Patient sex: M
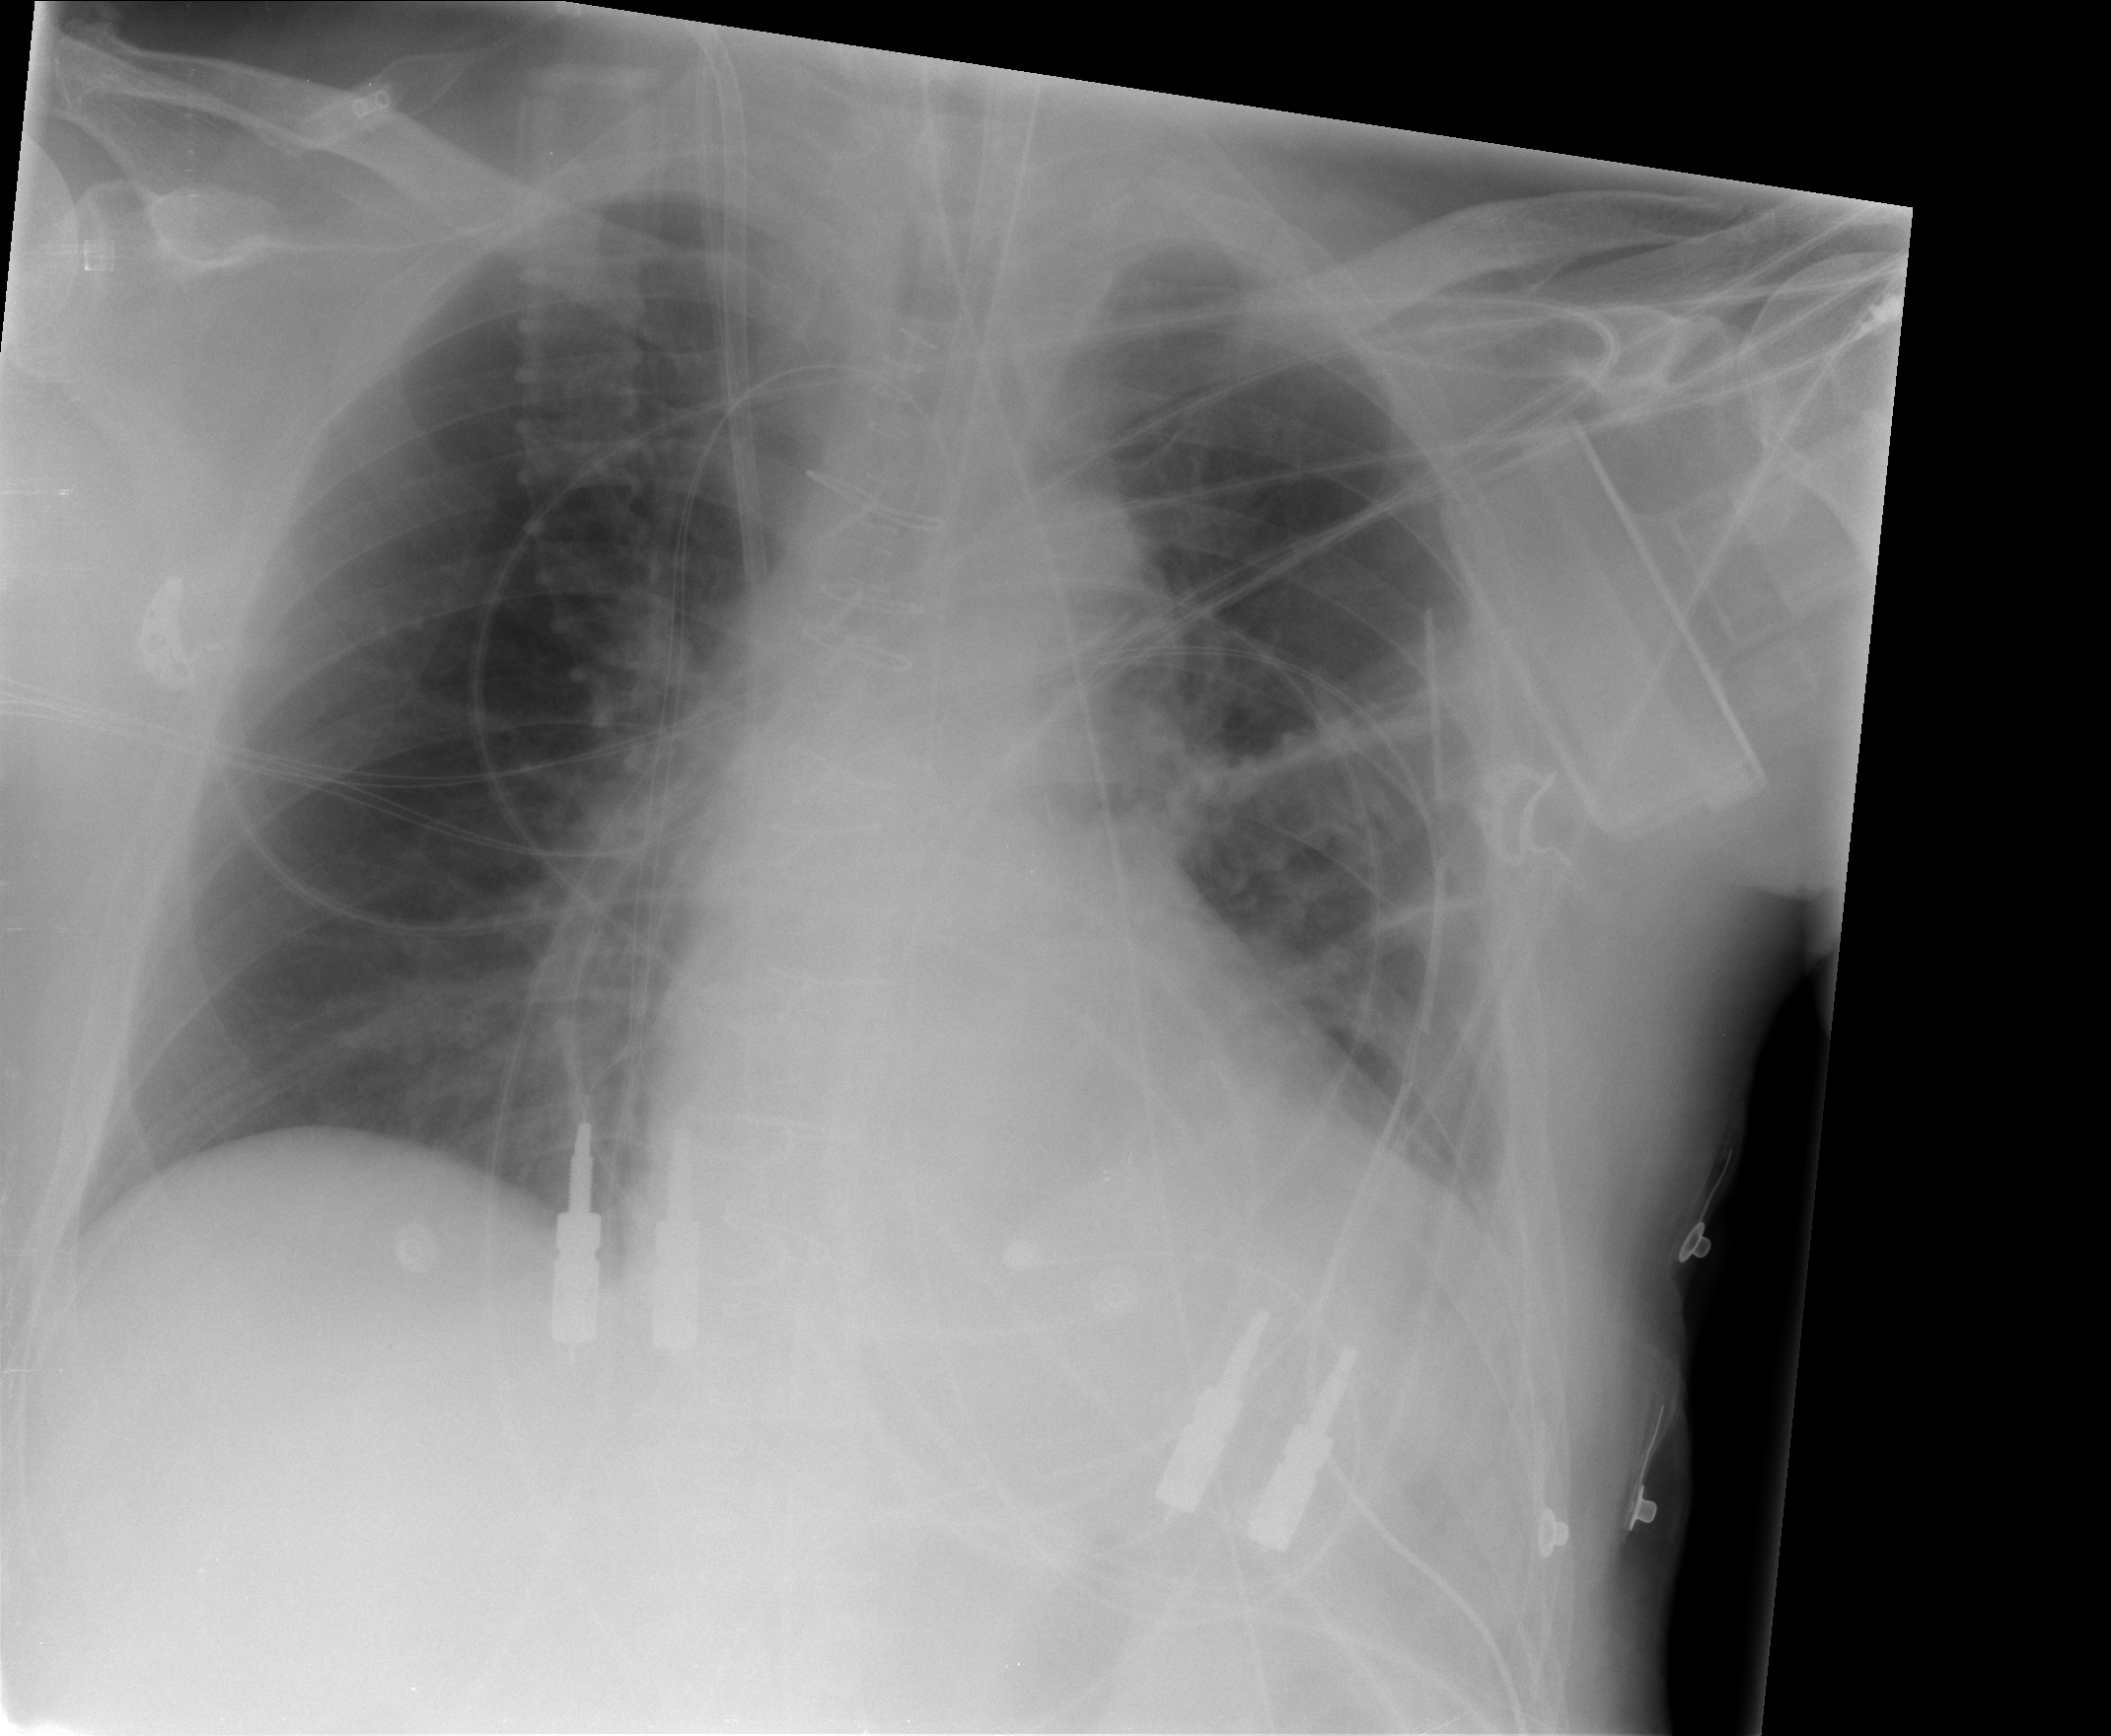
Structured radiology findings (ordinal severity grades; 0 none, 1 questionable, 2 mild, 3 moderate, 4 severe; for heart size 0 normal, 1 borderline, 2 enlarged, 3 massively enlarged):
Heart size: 0
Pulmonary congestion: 0
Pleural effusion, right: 0
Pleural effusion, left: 2
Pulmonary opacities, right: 0
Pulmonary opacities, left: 0
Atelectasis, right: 0
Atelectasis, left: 2